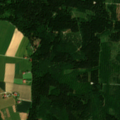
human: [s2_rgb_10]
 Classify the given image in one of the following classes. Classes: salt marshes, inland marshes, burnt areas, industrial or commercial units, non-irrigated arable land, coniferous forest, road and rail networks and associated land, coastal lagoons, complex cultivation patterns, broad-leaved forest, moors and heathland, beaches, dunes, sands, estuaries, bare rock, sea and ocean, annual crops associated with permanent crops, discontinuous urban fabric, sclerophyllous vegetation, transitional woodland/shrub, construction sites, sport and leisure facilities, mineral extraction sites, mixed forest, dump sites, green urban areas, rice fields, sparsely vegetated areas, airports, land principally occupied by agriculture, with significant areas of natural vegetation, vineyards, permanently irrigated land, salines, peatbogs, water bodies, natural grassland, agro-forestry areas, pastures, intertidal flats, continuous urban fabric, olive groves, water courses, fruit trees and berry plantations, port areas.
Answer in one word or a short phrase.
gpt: non-irrigated arable land, land principally occupied by agriculture, with significant areas of natural vegetation, coniferous forest